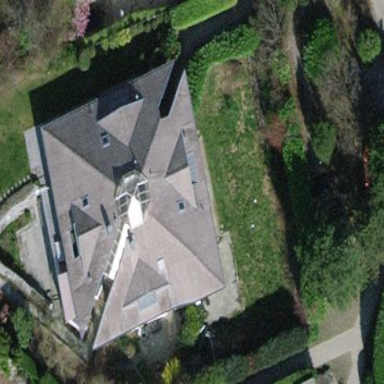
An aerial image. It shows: Semi-detached house.